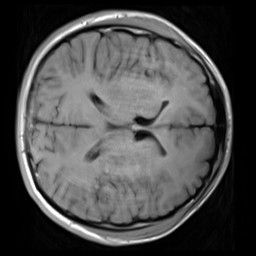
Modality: T1w
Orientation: axial
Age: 22
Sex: male
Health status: healthy
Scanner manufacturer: siemens
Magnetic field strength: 3 T
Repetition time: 4.1 s
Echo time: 0.0085 s